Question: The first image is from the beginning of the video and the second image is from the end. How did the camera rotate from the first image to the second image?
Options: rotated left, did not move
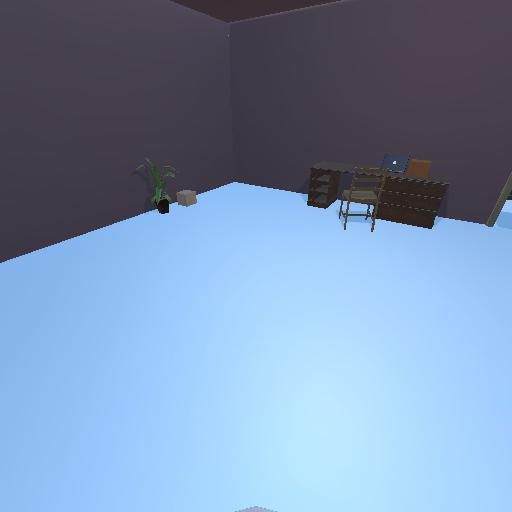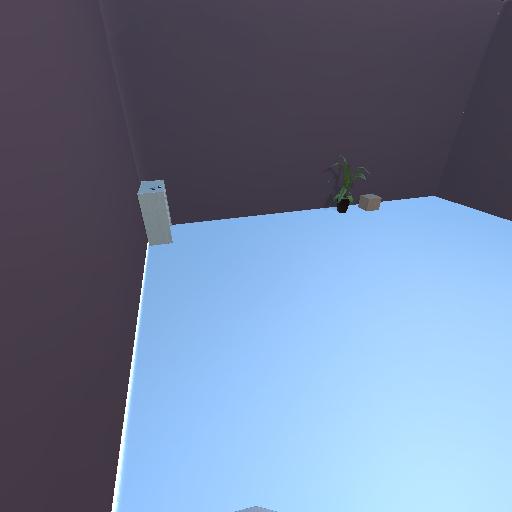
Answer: rotated left